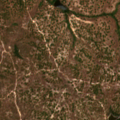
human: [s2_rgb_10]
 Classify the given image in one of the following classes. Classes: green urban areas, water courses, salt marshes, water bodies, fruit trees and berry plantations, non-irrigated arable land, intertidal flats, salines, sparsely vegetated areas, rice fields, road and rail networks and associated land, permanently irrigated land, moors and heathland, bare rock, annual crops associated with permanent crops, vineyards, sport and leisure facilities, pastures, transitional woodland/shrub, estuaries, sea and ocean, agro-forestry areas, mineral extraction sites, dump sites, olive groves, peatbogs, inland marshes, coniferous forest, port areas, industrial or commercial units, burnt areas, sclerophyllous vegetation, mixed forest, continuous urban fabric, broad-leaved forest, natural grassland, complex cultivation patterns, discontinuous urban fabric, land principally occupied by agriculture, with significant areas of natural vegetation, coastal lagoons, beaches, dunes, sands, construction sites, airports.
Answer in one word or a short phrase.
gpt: agro-forestry areas, broad-leaved forest, transitional woodland/shrub